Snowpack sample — Loveland Pass, Silver Plume, Colorado, USA (2/11/26, 12:00 PM MST)
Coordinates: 39.663, -105.886
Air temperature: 35 °F
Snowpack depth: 82 cm
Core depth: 20 cm
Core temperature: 17.6 °F
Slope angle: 13°, slope face: 12°
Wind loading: high
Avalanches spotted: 1
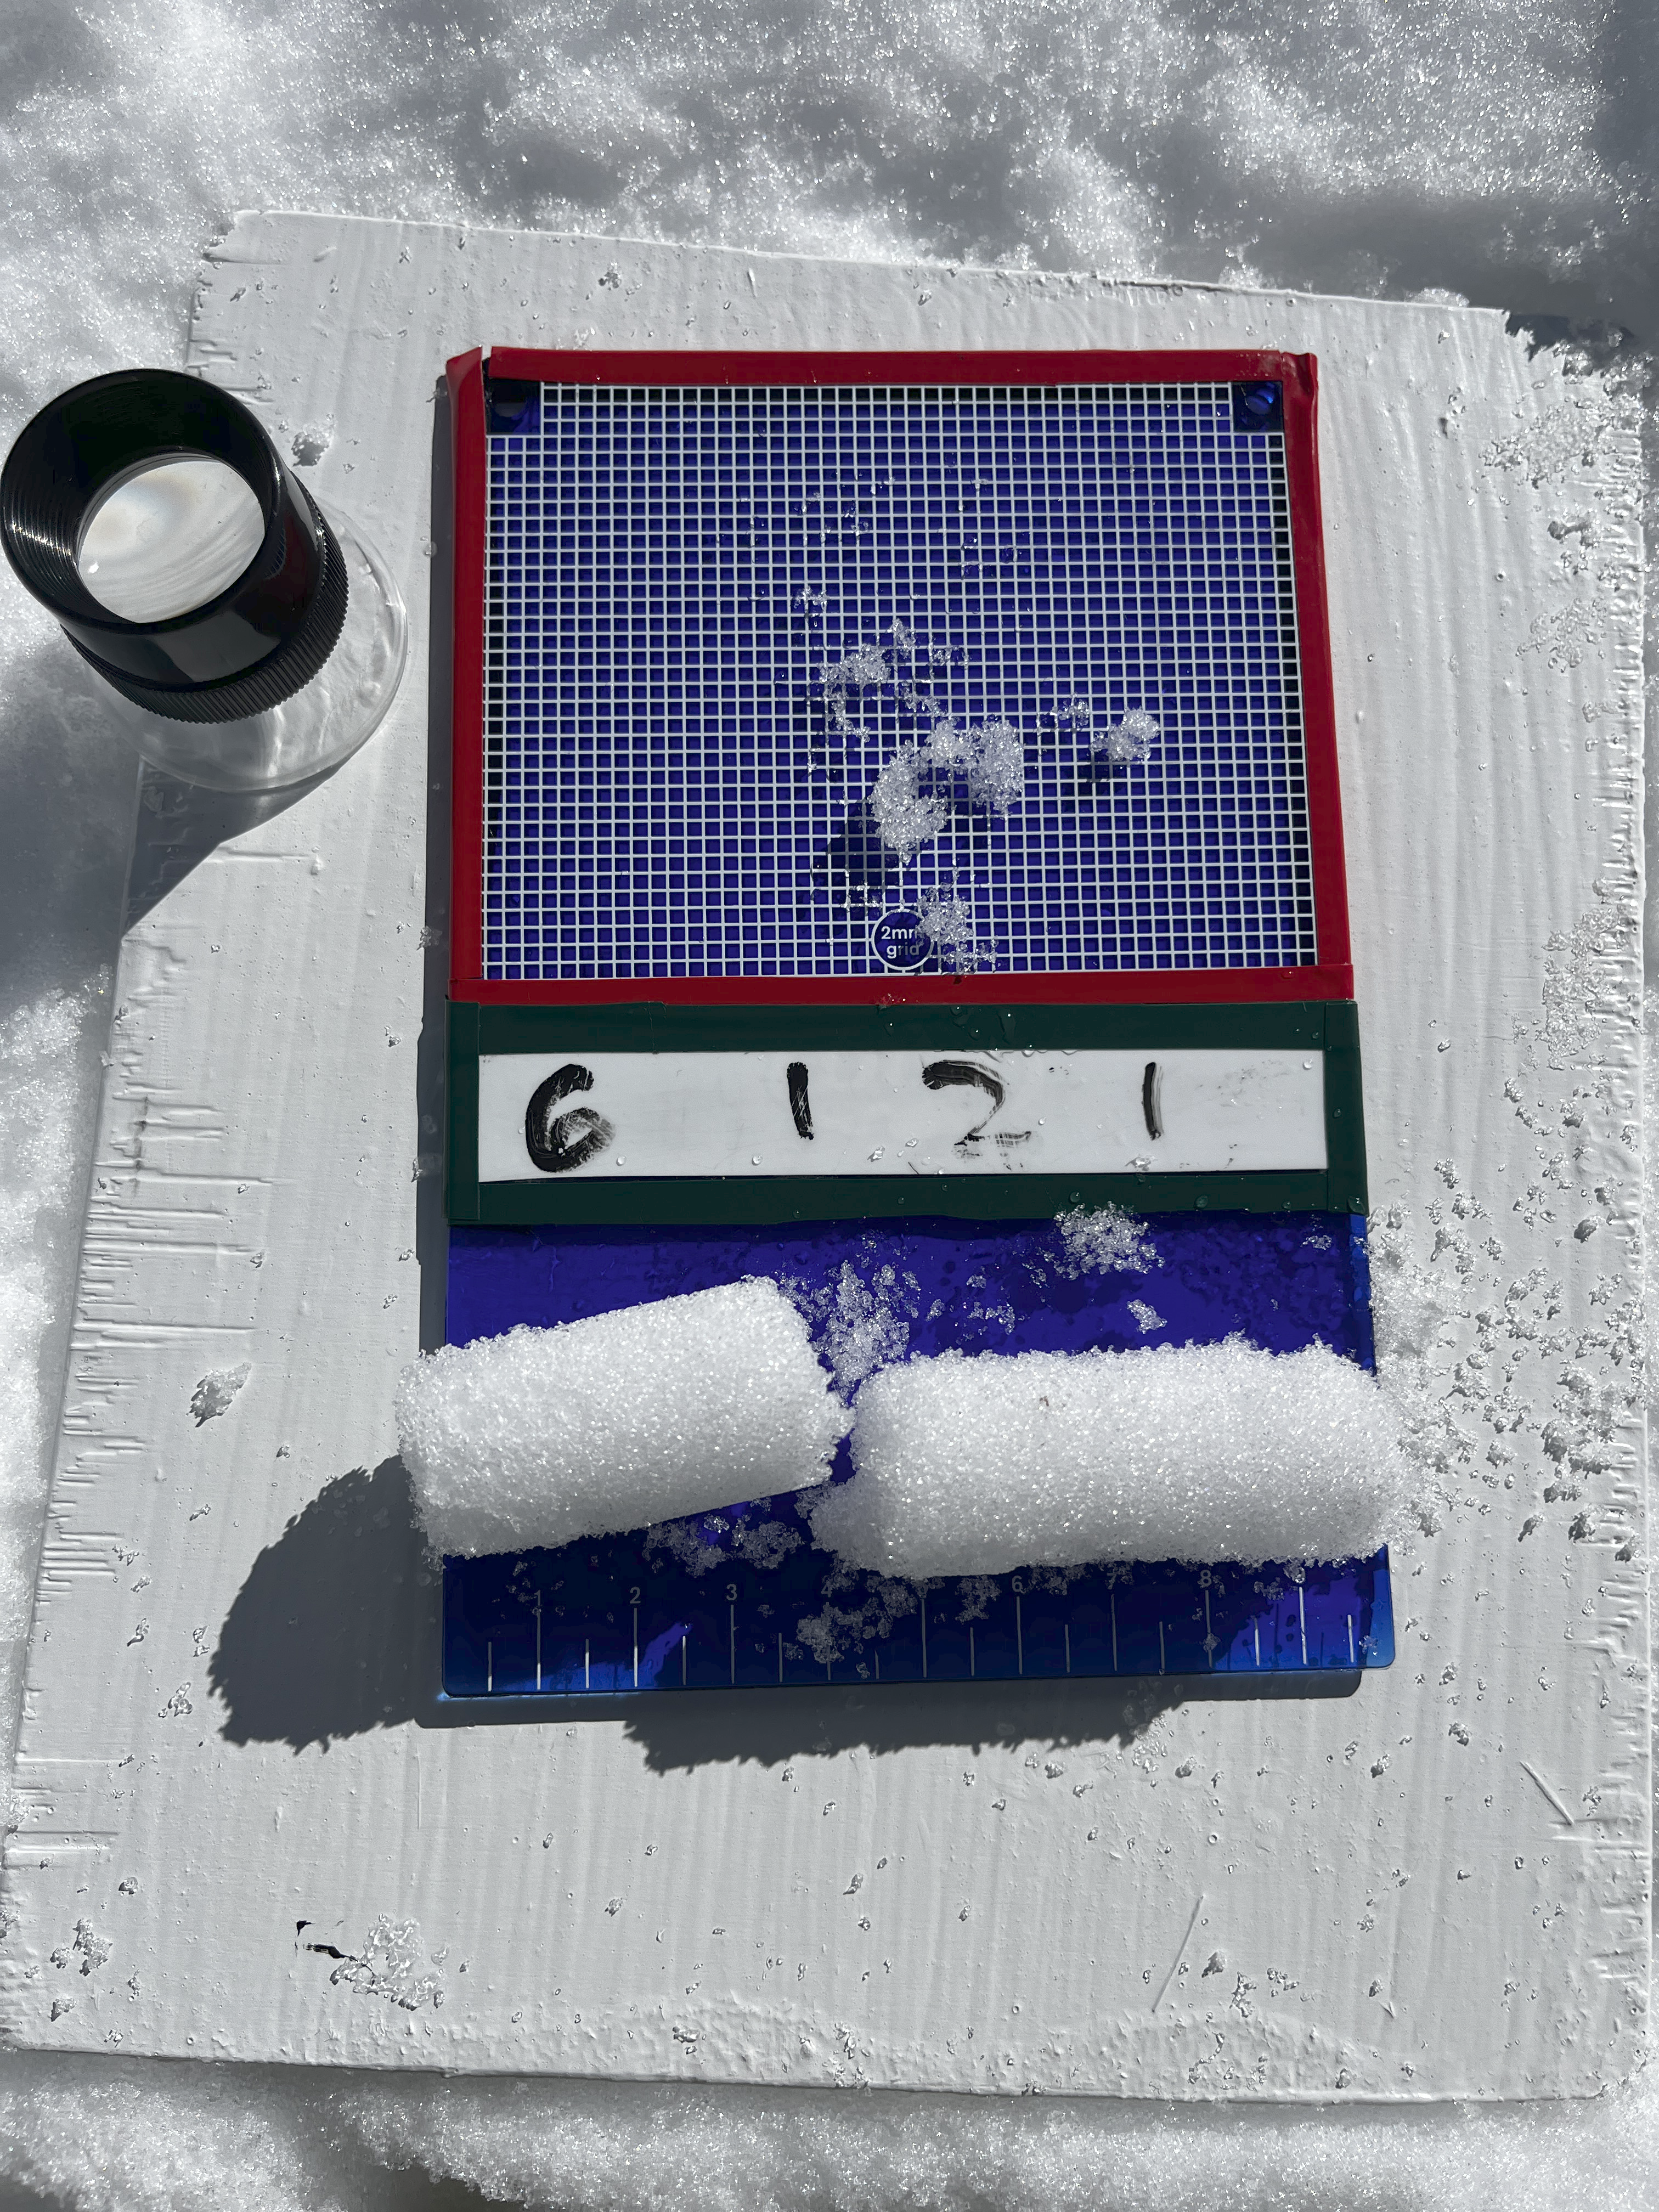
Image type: crystal_card
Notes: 1 small avalanche spotted on the north side of the bowl, lots of wind loading